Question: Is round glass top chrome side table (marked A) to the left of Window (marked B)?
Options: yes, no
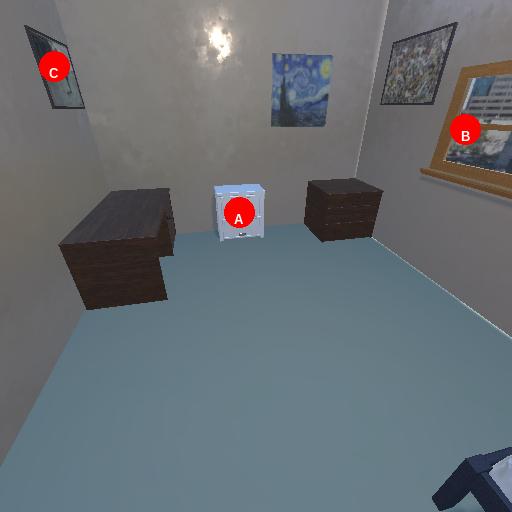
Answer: yes